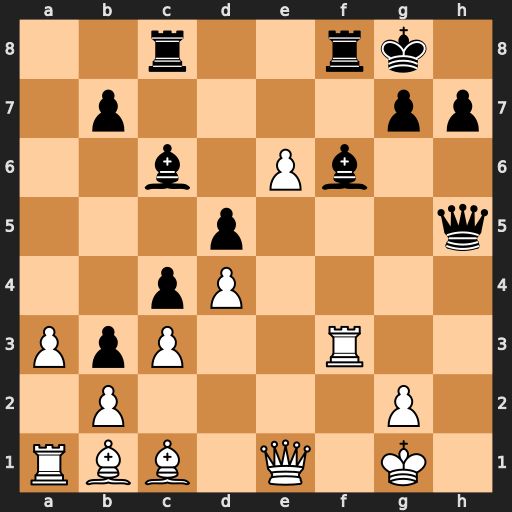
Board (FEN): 2r2rk1/1p4pp/2b1Pb2/3p3q/2pP4/PpP2R2/1P4P1/RBB1Q1K1
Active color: w
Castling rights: -
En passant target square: -
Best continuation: Rh3 Qxh3 gxh3